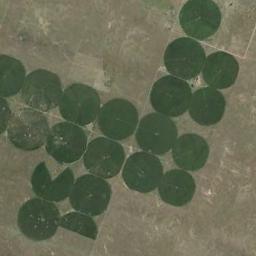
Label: circular_farmland